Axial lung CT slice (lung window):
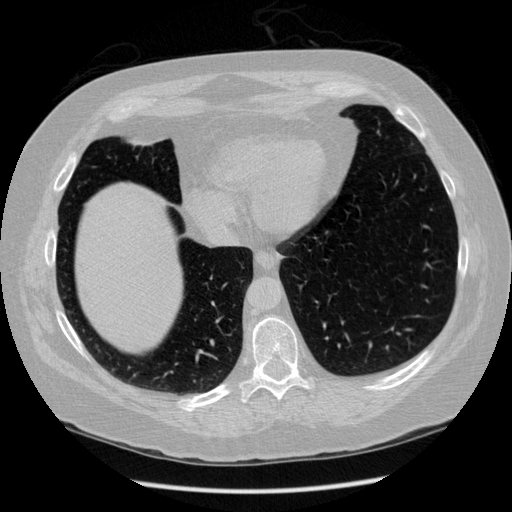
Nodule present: no